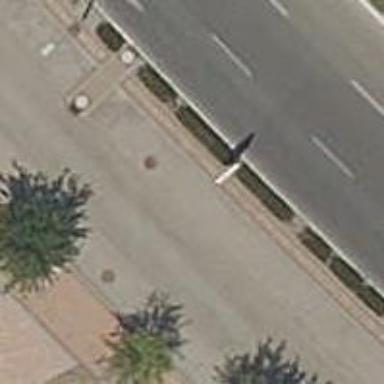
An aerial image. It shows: Pedestrian road.